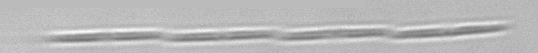
Label: Pseudo-nitzschia